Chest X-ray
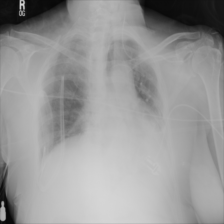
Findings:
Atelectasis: negative
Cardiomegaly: negative
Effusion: negative
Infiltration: negative
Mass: negative
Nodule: negative
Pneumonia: negative
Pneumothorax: negative
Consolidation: negative
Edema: negative
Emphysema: negative
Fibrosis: negative
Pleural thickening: negative
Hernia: negative